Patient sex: M
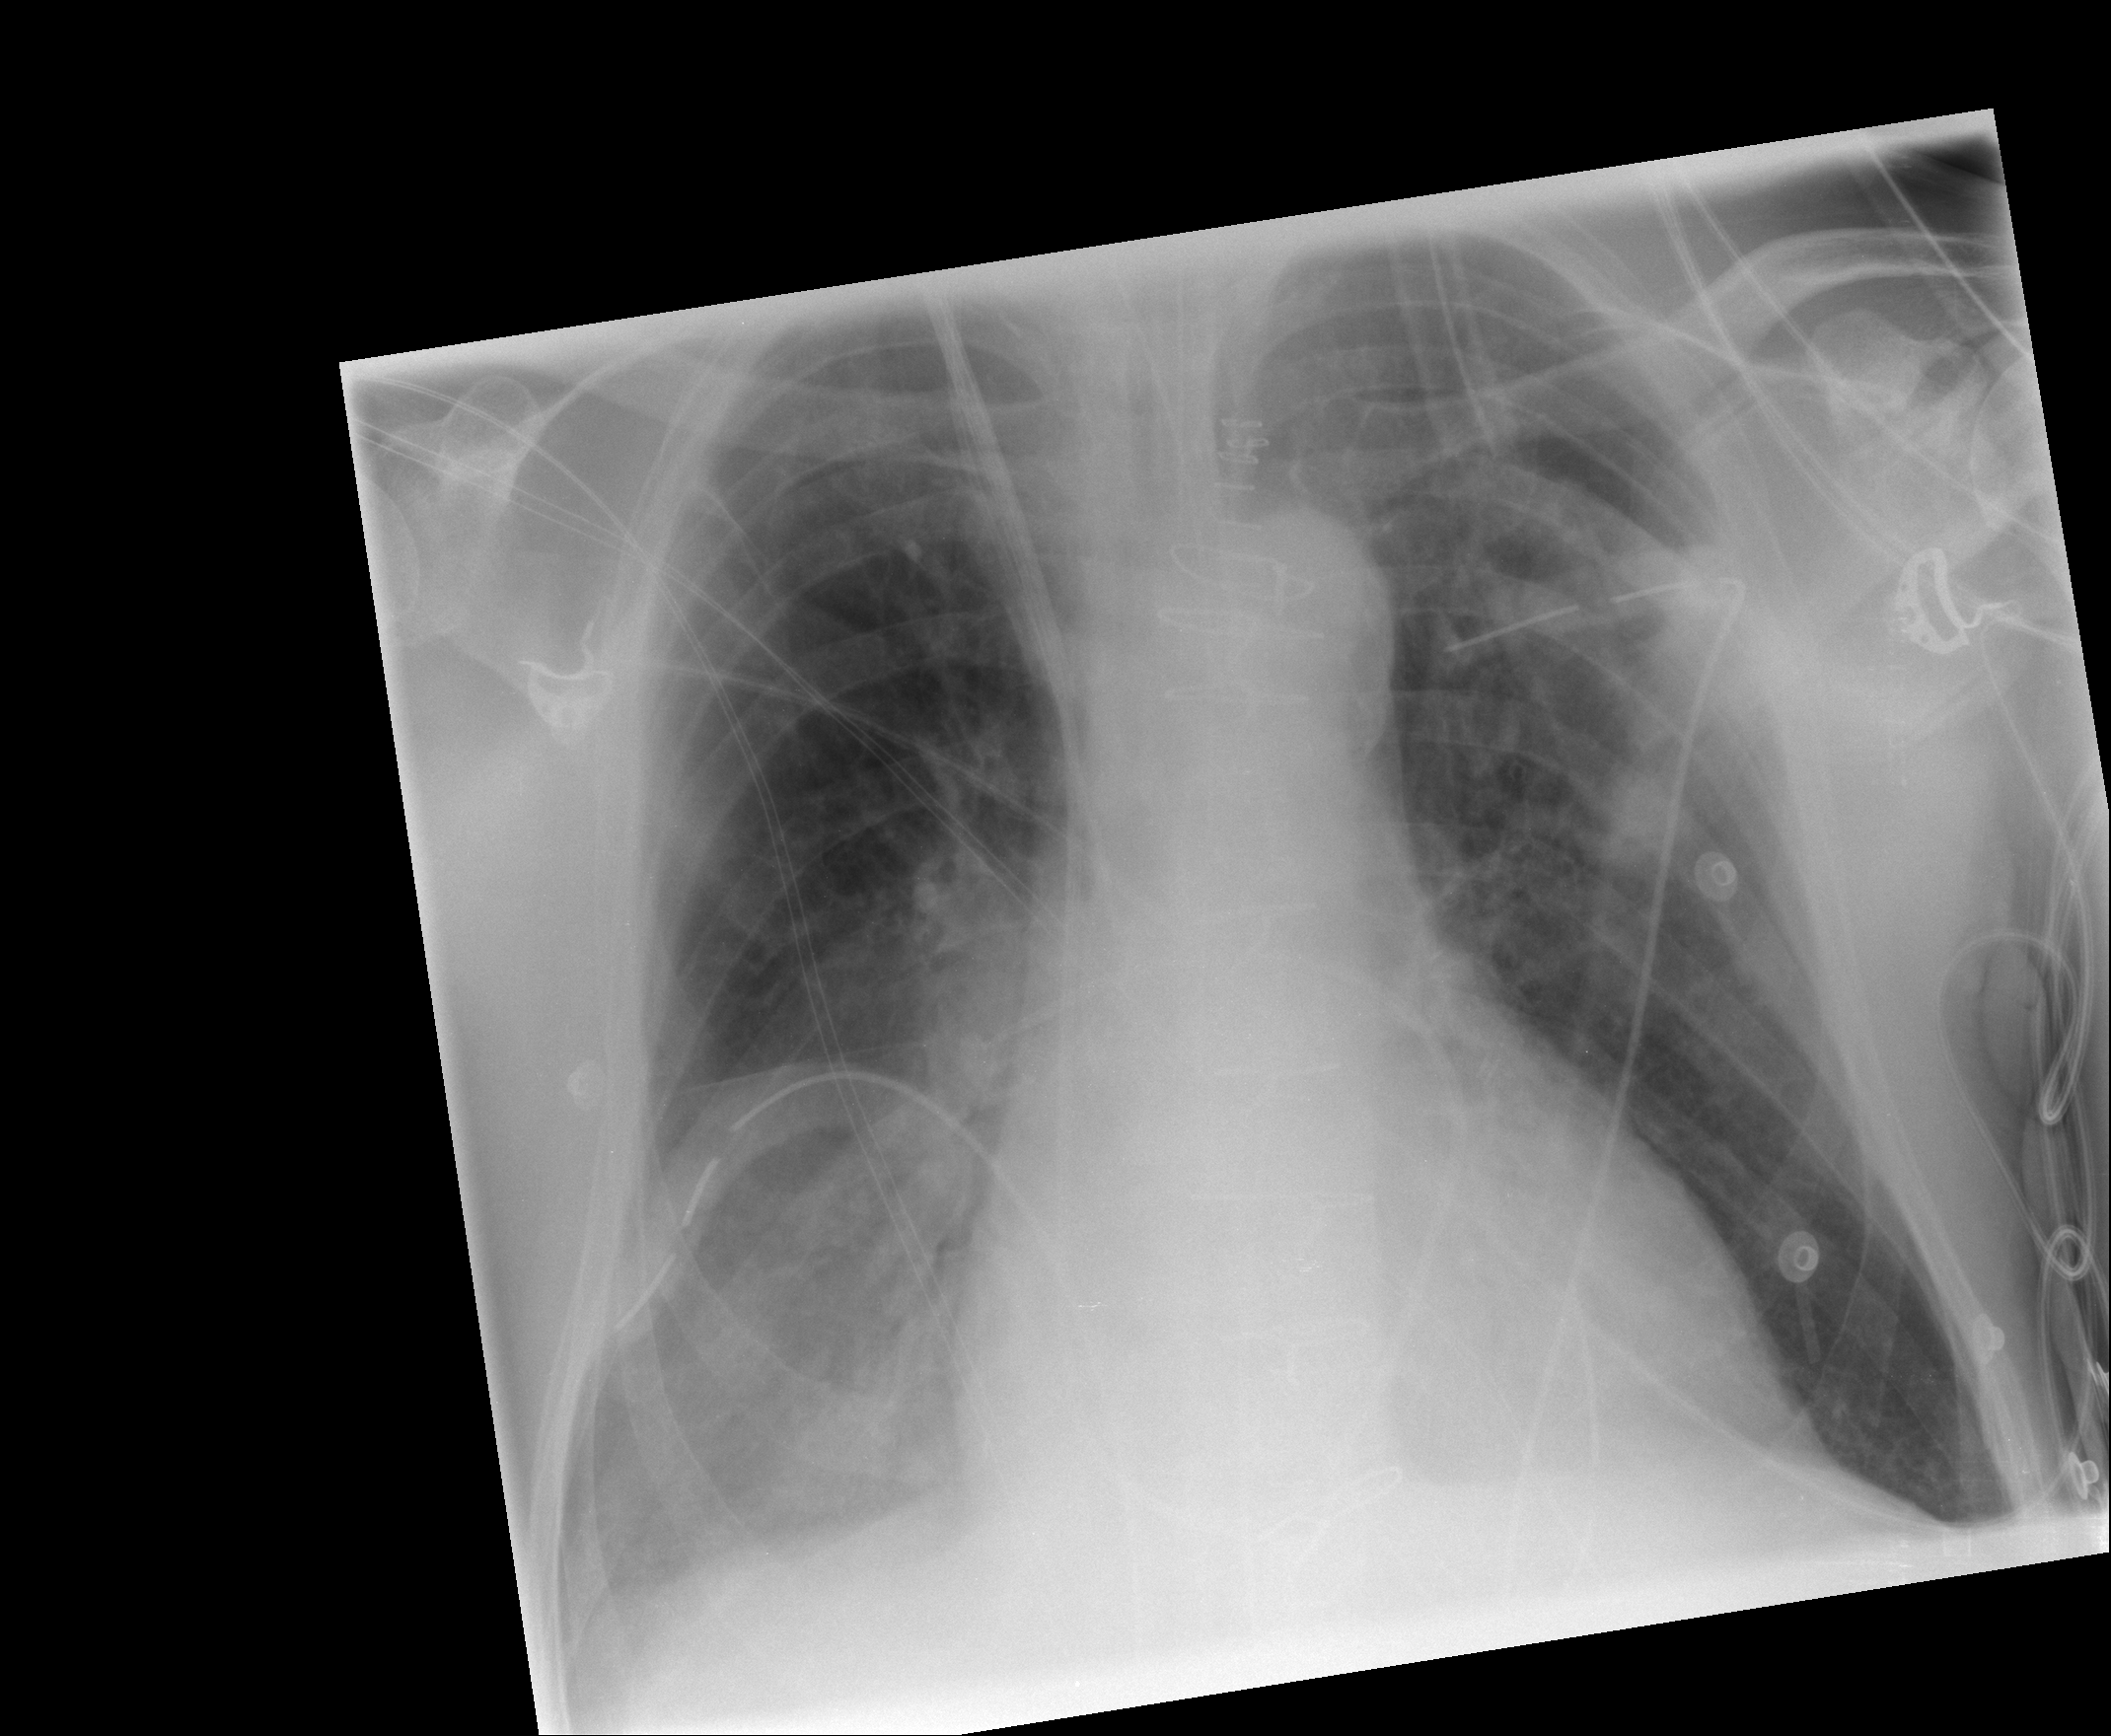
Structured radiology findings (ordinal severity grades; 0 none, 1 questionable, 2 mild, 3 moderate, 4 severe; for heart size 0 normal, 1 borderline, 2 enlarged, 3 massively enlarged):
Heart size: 2
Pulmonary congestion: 1
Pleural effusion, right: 2
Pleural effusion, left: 0
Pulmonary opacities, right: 3
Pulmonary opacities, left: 0
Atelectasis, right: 2
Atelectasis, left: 1